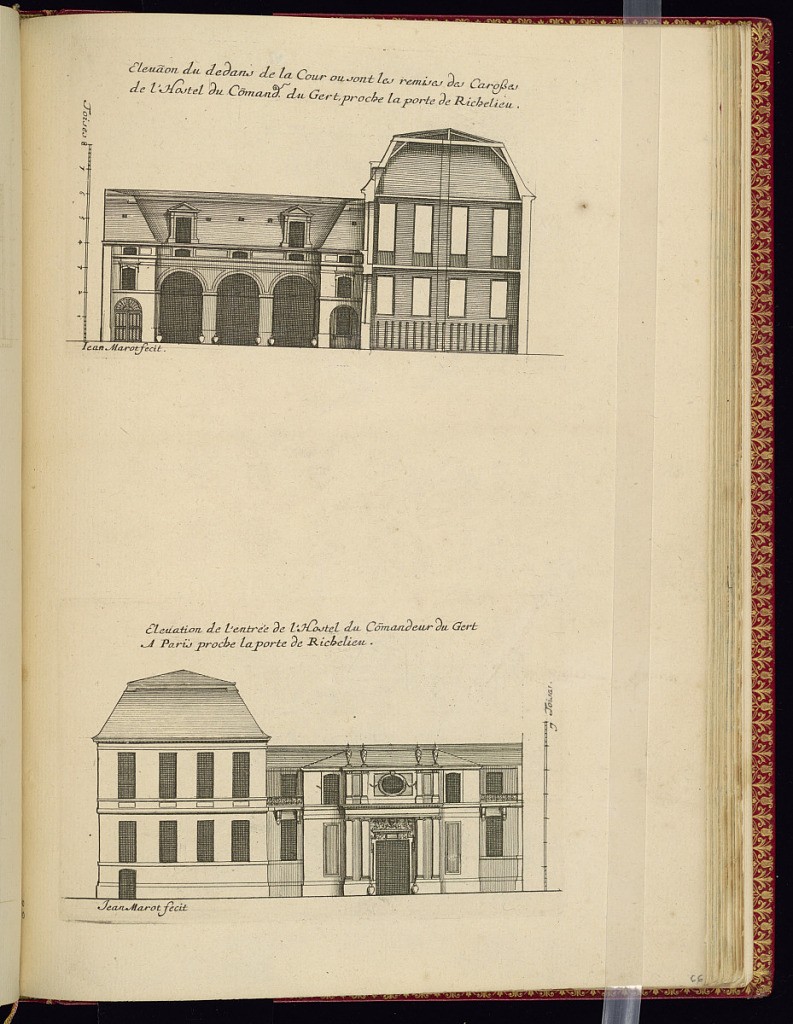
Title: Elevaon du dedans de la Cour ou sont les remises des Carosses de l’Hostel du Comand. du Gert. proche la porte de Richelieu (Upper Plate) / Elevation de l’entrée de l’Hostel du Comandeur du Gert A Paris proche la porte de Richelieu (Lower Plate)
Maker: Jean Marot, French, 1619 - 1679
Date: ca.1635–ca.1660
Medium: Etching on laid paper
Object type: Print
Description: Two plates printed on a single sheet. The upper plate is an architectural exterior elevation and part sectional view of the stables for an hôtel particulier (grand house), with arches, dormer windows, and an arched door. The lower plate is an architectural exterior elevation of a hôtel particulier (grand house) with the main entrance portico, door, overdoor sculpted decoration, columns or pilasters, and vase finials, windows, and balustrade. Both plates include scales and are titled and signed.